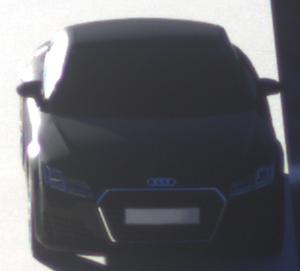
Make: Audi
Model: TT Coupé 1.8 TFSI
Detailed model: TT (8S) Coupé
Model produced from: 2015/08
Model produced until: 2018/06
Doors: 3
Color: black
Road condition: dry road
Daytime: sunrise or sunset
Contrast: high contrast